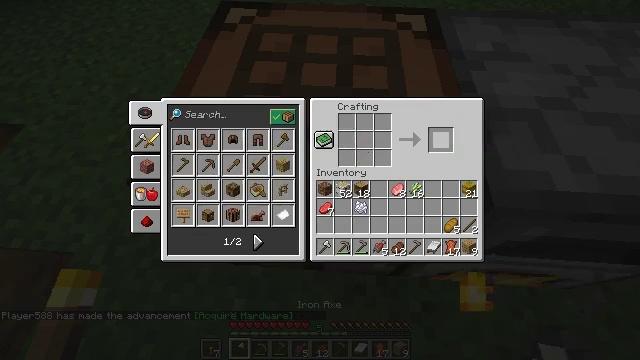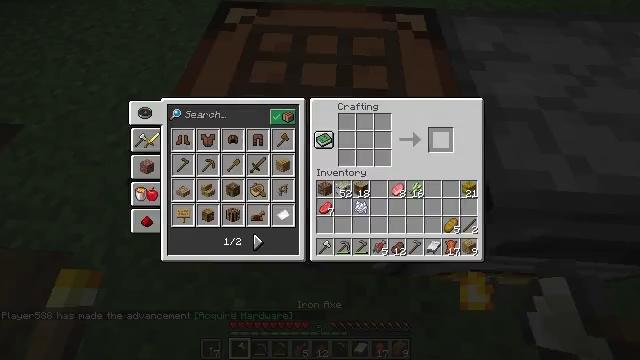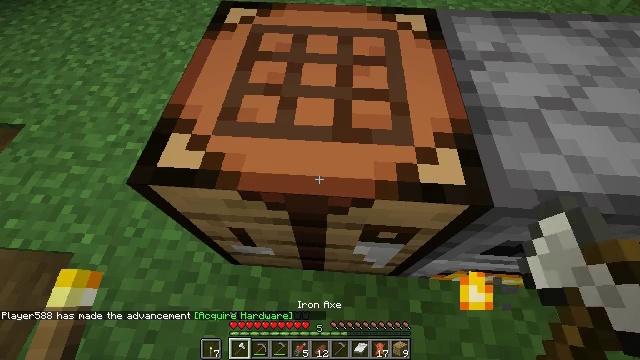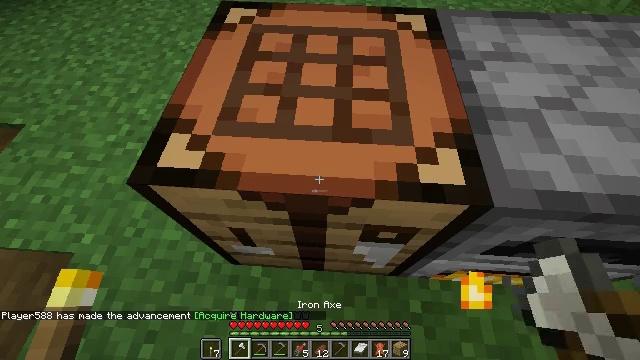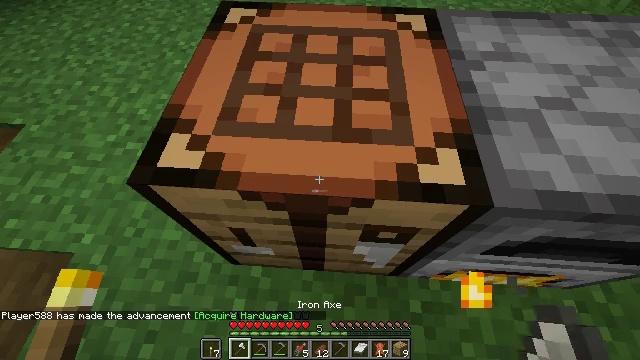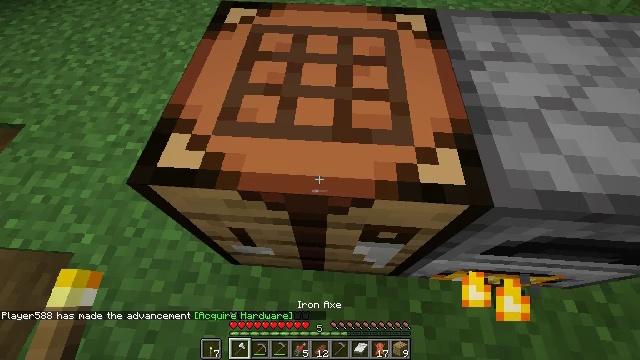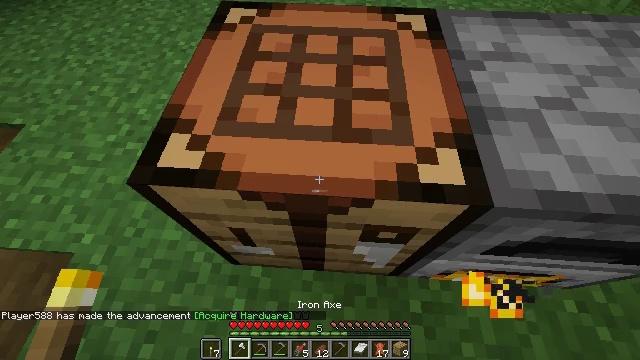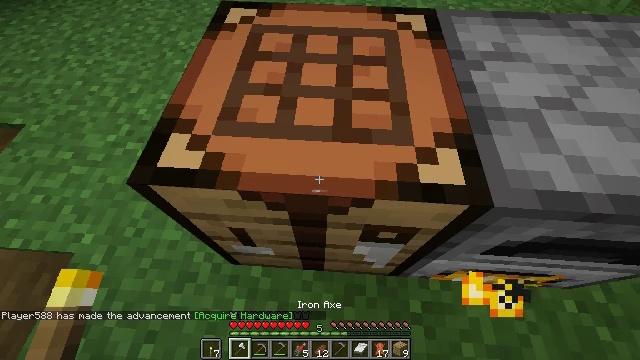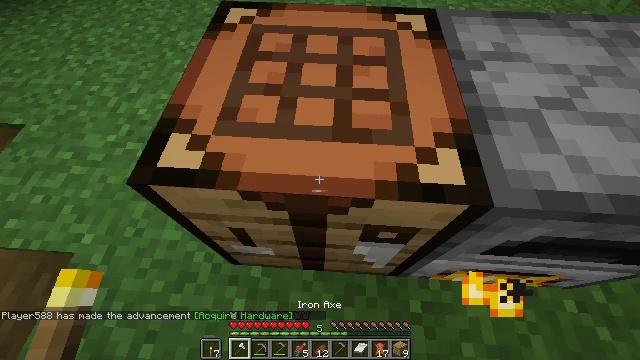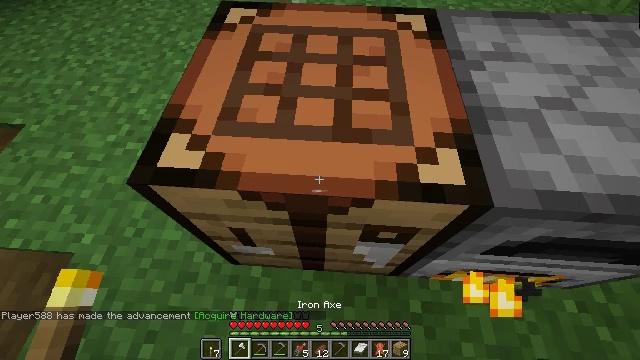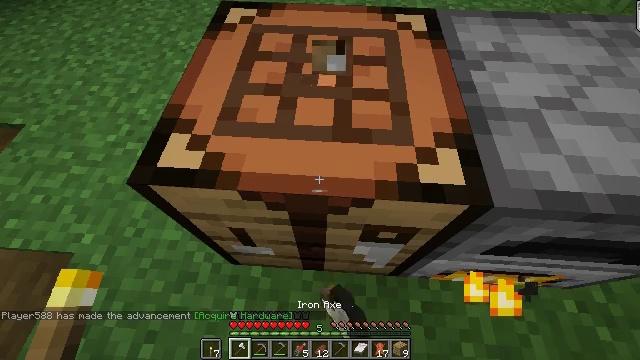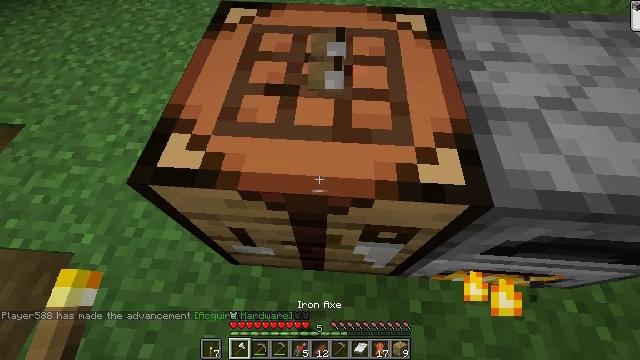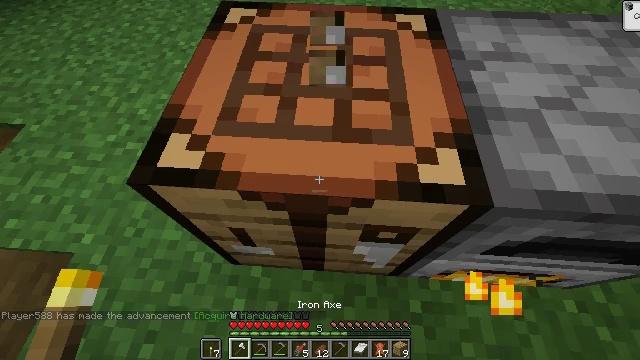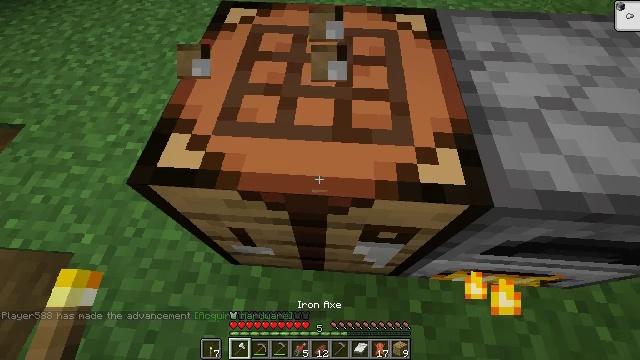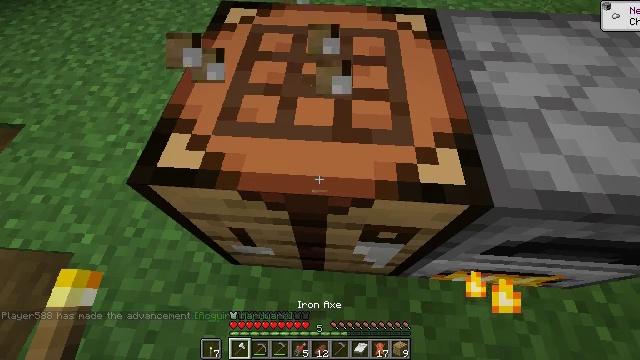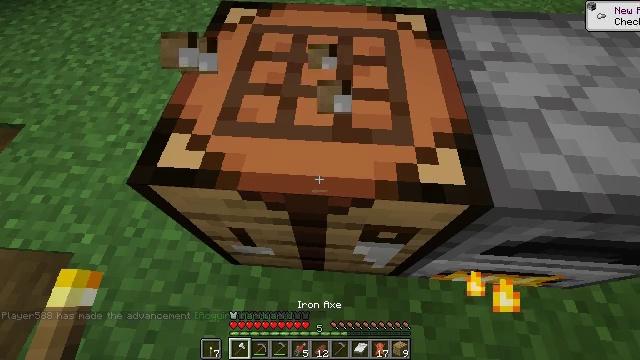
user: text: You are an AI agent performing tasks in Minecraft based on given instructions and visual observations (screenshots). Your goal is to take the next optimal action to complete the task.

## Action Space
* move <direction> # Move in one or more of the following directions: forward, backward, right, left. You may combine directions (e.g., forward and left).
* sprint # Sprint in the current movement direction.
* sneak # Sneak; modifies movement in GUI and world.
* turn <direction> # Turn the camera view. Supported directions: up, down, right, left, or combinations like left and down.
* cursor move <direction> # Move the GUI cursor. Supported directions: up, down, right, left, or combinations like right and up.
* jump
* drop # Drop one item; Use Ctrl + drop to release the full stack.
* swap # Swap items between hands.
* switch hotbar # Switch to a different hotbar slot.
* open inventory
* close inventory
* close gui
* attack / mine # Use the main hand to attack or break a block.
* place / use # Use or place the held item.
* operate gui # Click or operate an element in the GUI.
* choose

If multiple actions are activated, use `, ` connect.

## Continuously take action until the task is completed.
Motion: motion action
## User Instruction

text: Remove a stone hoe from the inventory.
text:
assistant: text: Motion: open gui
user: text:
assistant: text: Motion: no_op
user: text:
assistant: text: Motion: close gui
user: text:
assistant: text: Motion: no_op
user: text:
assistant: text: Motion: no_op
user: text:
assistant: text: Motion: no_op
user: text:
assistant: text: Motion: no_op
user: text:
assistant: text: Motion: no_op
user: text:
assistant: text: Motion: attack / mine
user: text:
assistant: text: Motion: attack / mine
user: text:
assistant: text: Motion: attack / mine
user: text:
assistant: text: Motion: no_op
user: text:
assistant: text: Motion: attack / mine
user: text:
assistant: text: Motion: attack / mine
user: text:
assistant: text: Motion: no_op
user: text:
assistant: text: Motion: no_op
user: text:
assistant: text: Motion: no_op
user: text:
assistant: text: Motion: turn right and up
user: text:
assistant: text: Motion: no_op
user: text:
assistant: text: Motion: no_op
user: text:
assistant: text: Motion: no_op
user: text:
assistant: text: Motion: turn up
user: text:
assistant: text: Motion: turn left and up
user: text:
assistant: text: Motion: turn left and up
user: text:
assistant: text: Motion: move left, turn left and up
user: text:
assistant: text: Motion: move left, turn left and up
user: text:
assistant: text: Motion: move forward and move left, turn left and up
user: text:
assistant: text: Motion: move forward and move left, turn up
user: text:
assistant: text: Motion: move forward and move left
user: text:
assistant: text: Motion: move forward